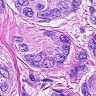
Metastatic tissue present: yes